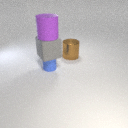
small blue rubber cylinder in front of large brown metal cylinder